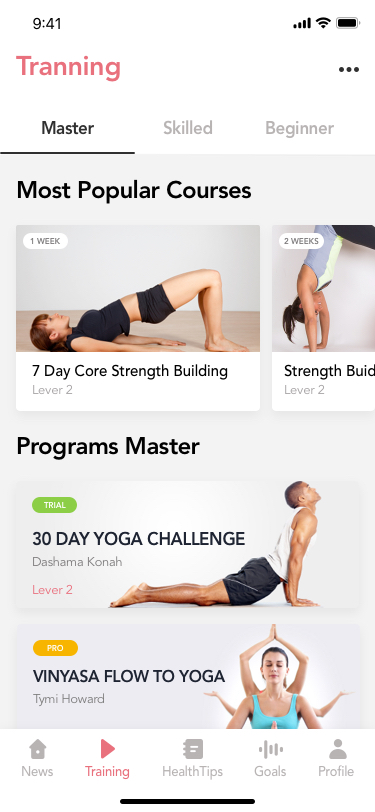
Text in this UI design:
Skilled
Master
Beginner
Tranning
Most Popular Courses
7 Day Core Strength Building
Lever 2
1 WEEK
Strength Buiding
Lever 2
2 WEEKS
Programs Master
Lever 2
30 DAY YOGA CHALLENGE
Dashama Konah
TRIAL
VINYASA FLOW TO YOGA
Tymi Howard
PRO
Lever 2
VINYASA FLOW TO YOGA
PRO
News
Training
HealthTips
Goals
Profile